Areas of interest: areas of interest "Guanlan Electronic Market (Dawei Road)"
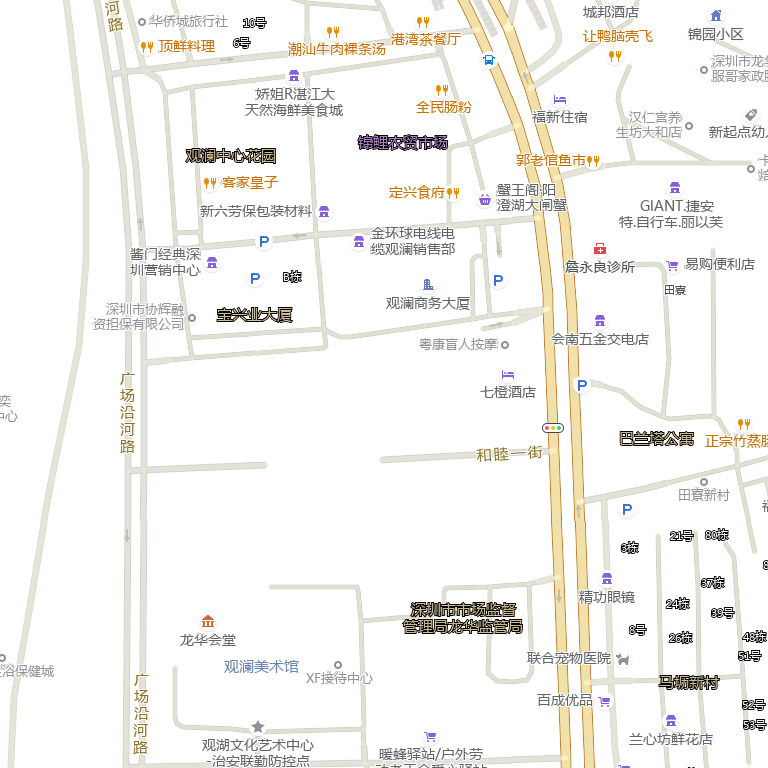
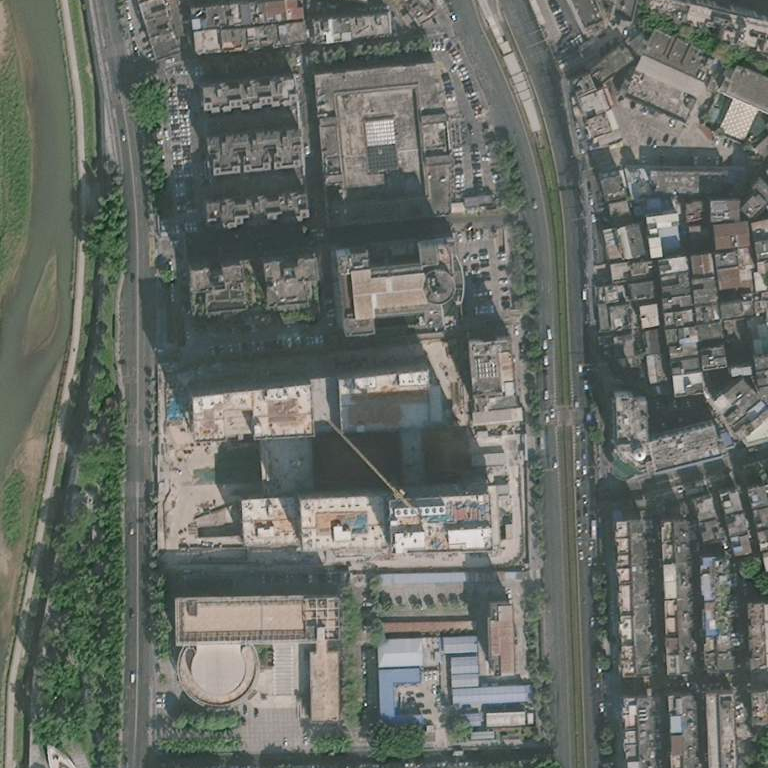